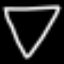
Label: diamond